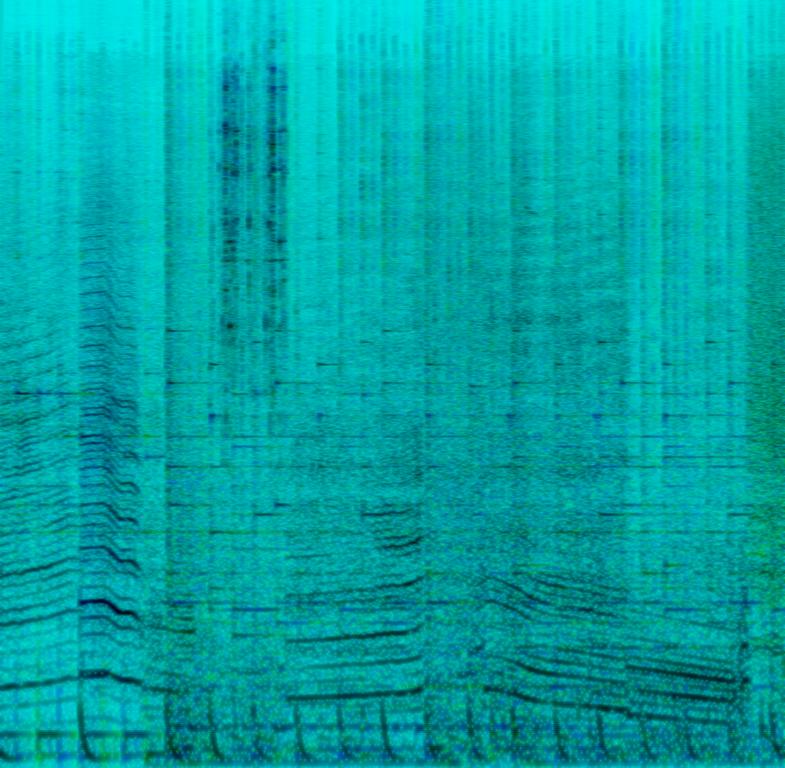
This song has a lot of percussive elements. Also a catchy melody with arpeggios in the background rising and falling. A kick is playing every beat while motorbike sounds evade the soundscape. This song may be playing as an advertisement for a product.